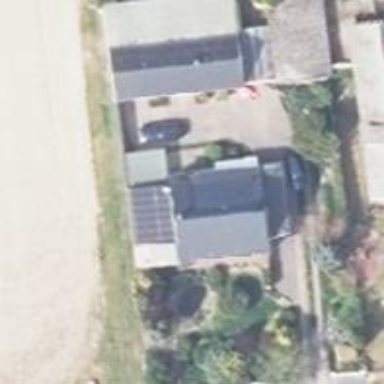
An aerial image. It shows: Simple and straightforward house.